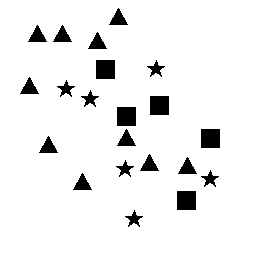
Squares: 5
Triangles: 10
Stars: 6
Total shapes: 21